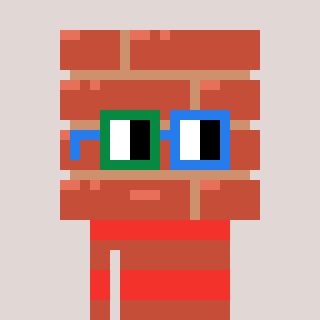
a pixel art character with square green and blue glasses, a wall-shaped head and a rust-colored body on a warm background